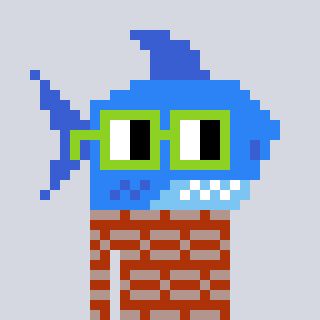
a pixel art character with square light green glasses, a shark-shaped head and a hotbrown-colored body on a cool background